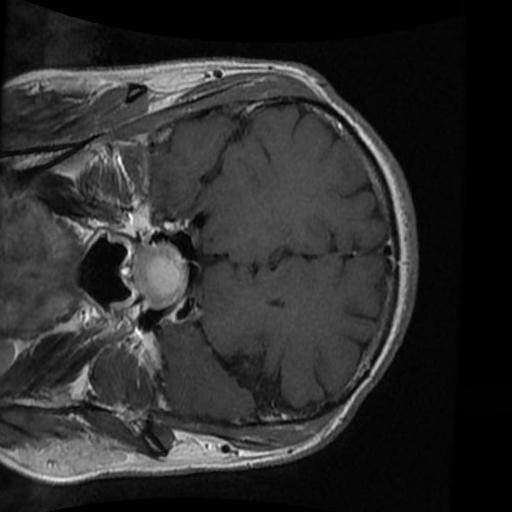
Label: brain_tumor